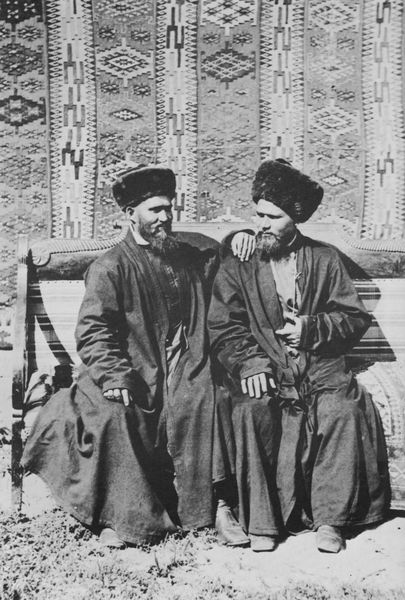
Titel: Tataren aus Kasan
Künstler: Russischer Photograph
Standort: Paris
Institution: Musée de l'Homme
Schlagwörter: hand, mann, schatten, umhang, weiß, menschen, sand, sitzen, grau, hintergrund, holz, hut, hüte, licht, männer, schwarz, vordergrund, blick, gras, rasen, wiese, gespräch, hochformat, muster, teppich, alt, bart, bärte, mütze, mützen, falten, pelz, bildnis, hände, portrait, porträt, rückenlehne, sonne, boden, gewand, mantel, sitzend, tücher, gewänder, paar, schulter, bauern, fell, kopfbedeckung, sofa, zwei, russland, wüste, bank, soldaten, dick, tapete, wandteppich, ornamente, streifen, um 1900, teppiche, bauer, foto, fotografie, photographie, doppelbildnis, orient, asien, schwarz weiss, mäntel, photo, tracht, trachten, diskussion, geistliche, fellmütze, pelzmütze, brüder, sitzbank, fellmützen, russen, fotographie, turban, webteppich, osten, vollbärte, russisch, photografie, erholung, kaftan, nahost, kosaken, mongolei, handgewebt, asiaten, patriarchen, pelzkappen, sowjetunion, anatolien, balkan, cherkessen, dokumentarfoto, kosak, ornamenttepich, pelzhüte, pelzmützen, tschetschenen